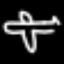
Label: airplane